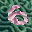
Label: 6